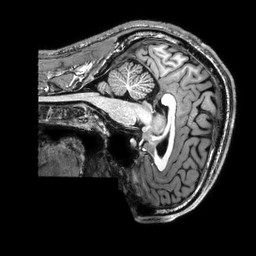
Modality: T1w
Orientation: sagittal
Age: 28
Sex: male
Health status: healthy
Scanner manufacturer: philips
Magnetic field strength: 3 T
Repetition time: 0.009 s
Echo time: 0.003996 s